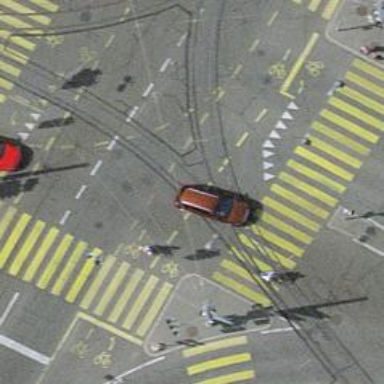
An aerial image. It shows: Tram level crossing on railway.